Frequency: 90000
Velocity: 0,279
Power: 20,5
Pulse duration: 0,0000001
Pass count: 1
Magnification: 10
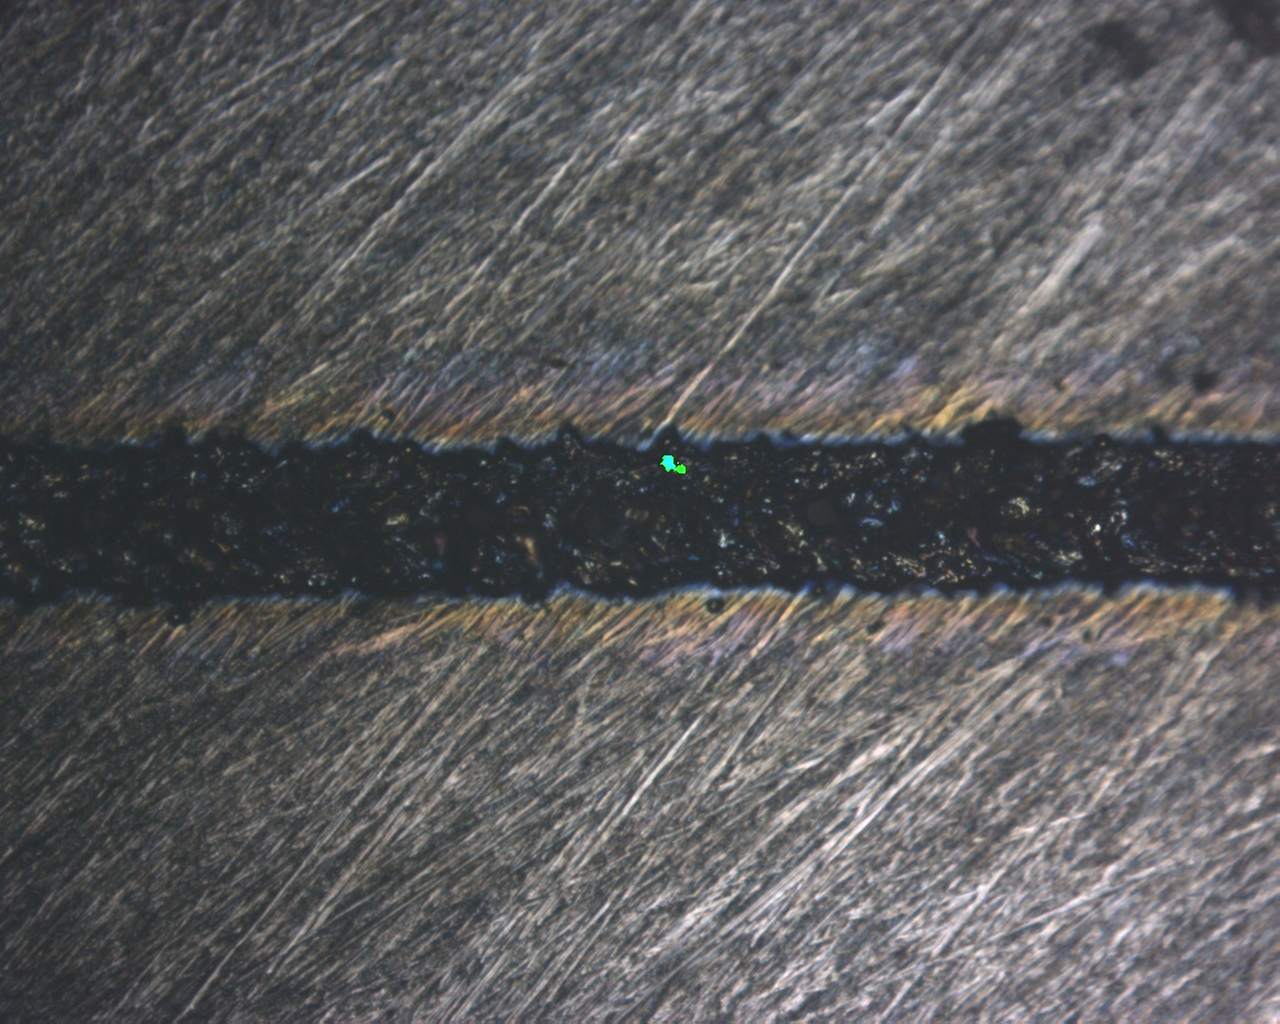
Measured width: 140.832
Other width: 49.215